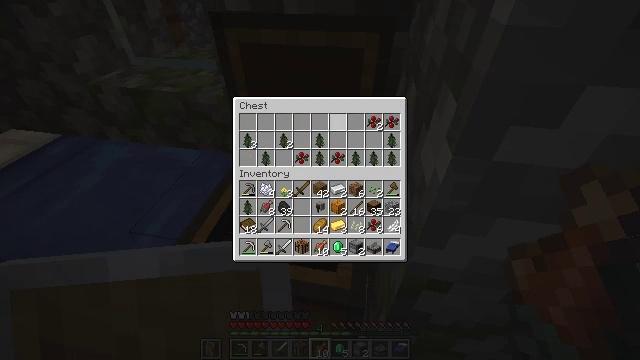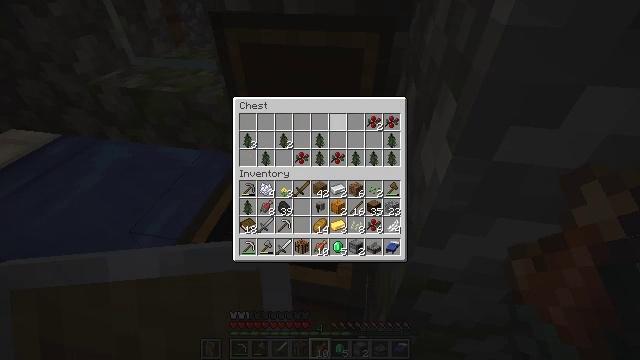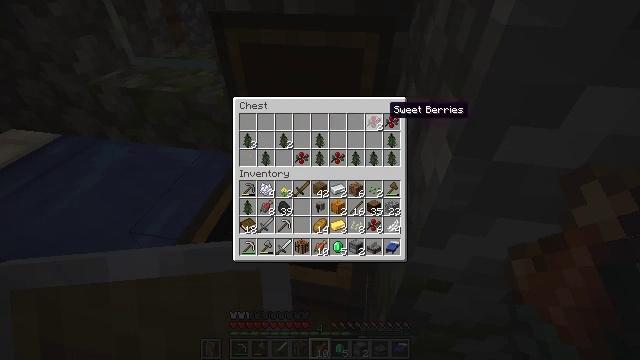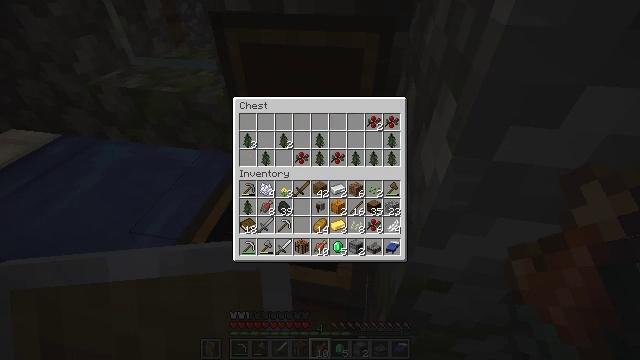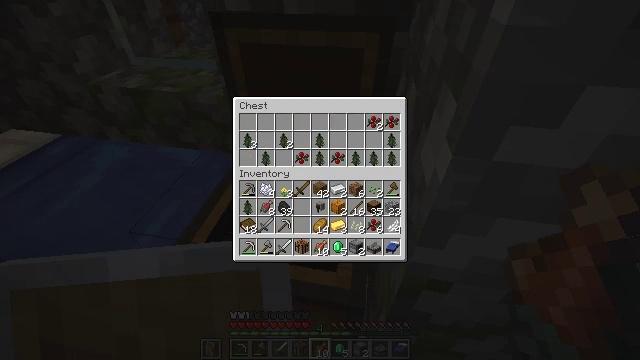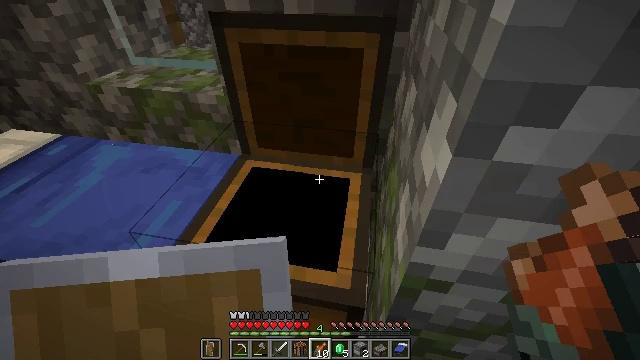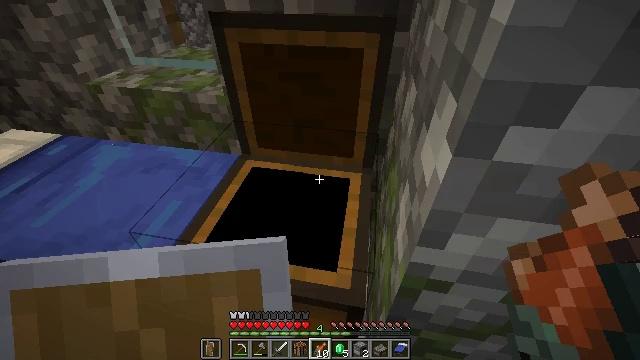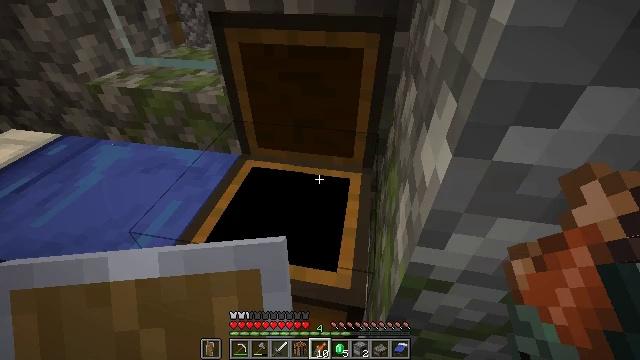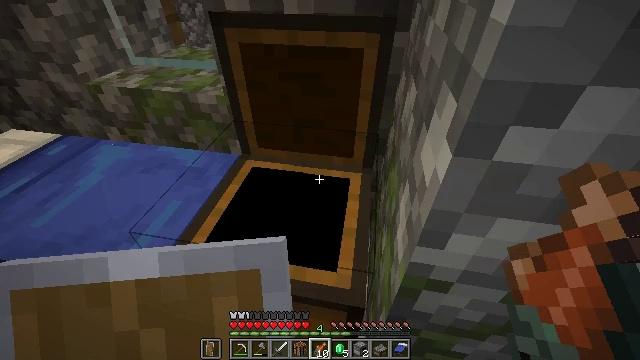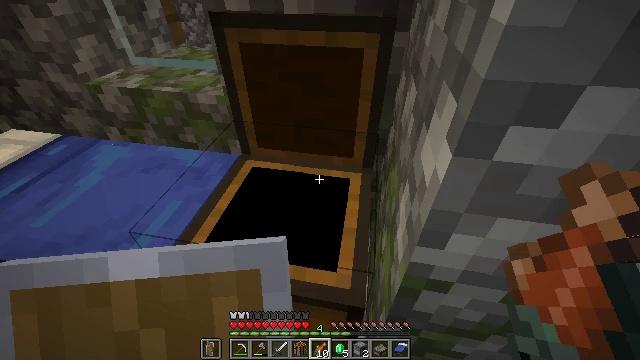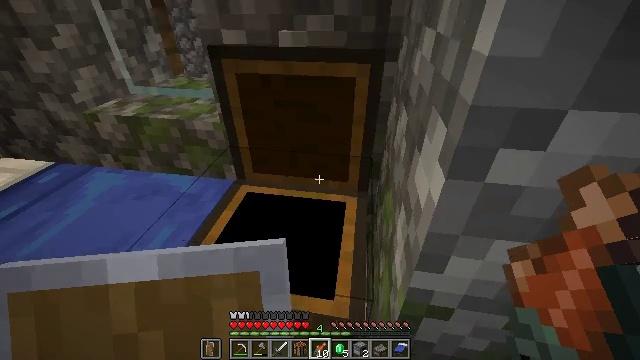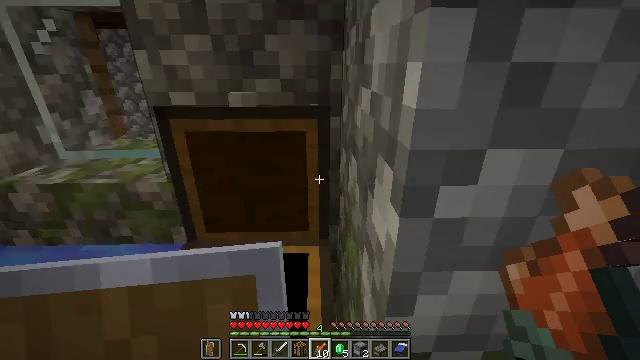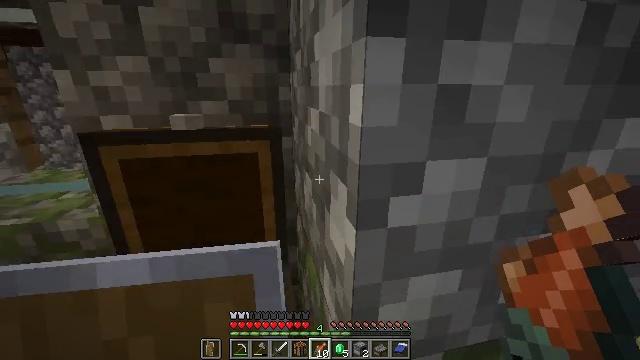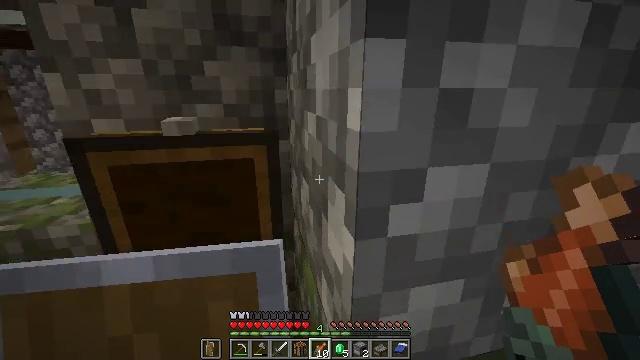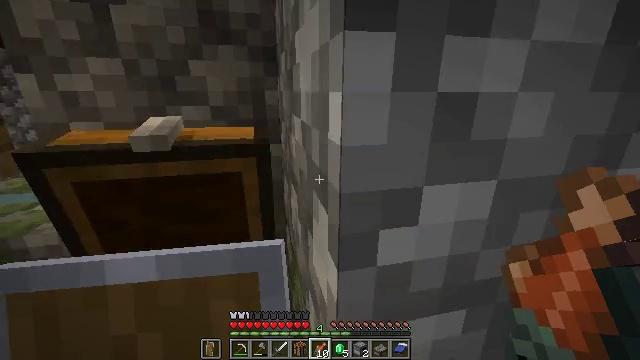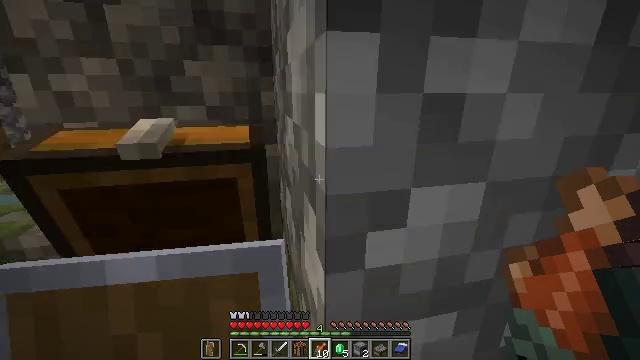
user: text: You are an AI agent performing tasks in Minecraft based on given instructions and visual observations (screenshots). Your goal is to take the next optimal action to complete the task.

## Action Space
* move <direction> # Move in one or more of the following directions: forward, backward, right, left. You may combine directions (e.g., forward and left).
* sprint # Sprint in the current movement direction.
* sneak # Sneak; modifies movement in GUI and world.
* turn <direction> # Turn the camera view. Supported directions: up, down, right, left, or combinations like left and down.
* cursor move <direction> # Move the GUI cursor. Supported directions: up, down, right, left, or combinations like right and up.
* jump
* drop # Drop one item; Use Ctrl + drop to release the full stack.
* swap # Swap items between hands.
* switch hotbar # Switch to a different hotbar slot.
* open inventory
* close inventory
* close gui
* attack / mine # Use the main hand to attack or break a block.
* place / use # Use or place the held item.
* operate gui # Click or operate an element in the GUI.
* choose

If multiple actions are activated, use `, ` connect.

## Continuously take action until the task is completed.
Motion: motion action
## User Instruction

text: Disassemble the campfire for reuse.
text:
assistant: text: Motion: sneak
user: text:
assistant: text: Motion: sneak, cursor move right
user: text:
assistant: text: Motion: sneak, cursor move right and up
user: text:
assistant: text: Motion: no_op
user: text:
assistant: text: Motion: no_op
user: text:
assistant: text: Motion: close gui
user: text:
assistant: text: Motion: open inventory
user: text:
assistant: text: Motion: no_op
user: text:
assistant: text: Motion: no_op
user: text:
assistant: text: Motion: turn right and up
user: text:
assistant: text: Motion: turn right and up
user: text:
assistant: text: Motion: turn right and up
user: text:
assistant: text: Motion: move forward
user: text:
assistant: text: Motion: move forward
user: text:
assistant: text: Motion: move forward
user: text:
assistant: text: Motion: move forward, turn right and up
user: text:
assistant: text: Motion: move forward, turn right and up
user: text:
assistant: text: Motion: turn right and up
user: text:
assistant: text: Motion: move right
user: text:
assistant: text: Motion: move right
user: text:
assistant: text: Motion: move right
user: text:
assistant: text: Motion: move forward
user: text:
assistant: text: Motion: move forward, turn right and down
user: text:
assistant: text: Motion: move forward, turn right and down
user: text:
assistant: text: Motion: move forward, turn right and down
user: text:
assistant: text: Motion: move forward, turn right and down
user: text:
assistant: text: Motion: move forward
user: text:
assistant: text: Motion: move forward
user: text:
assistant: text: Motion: move forward, turn right
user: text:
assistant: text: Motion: move forward, turn right and up